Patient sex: F
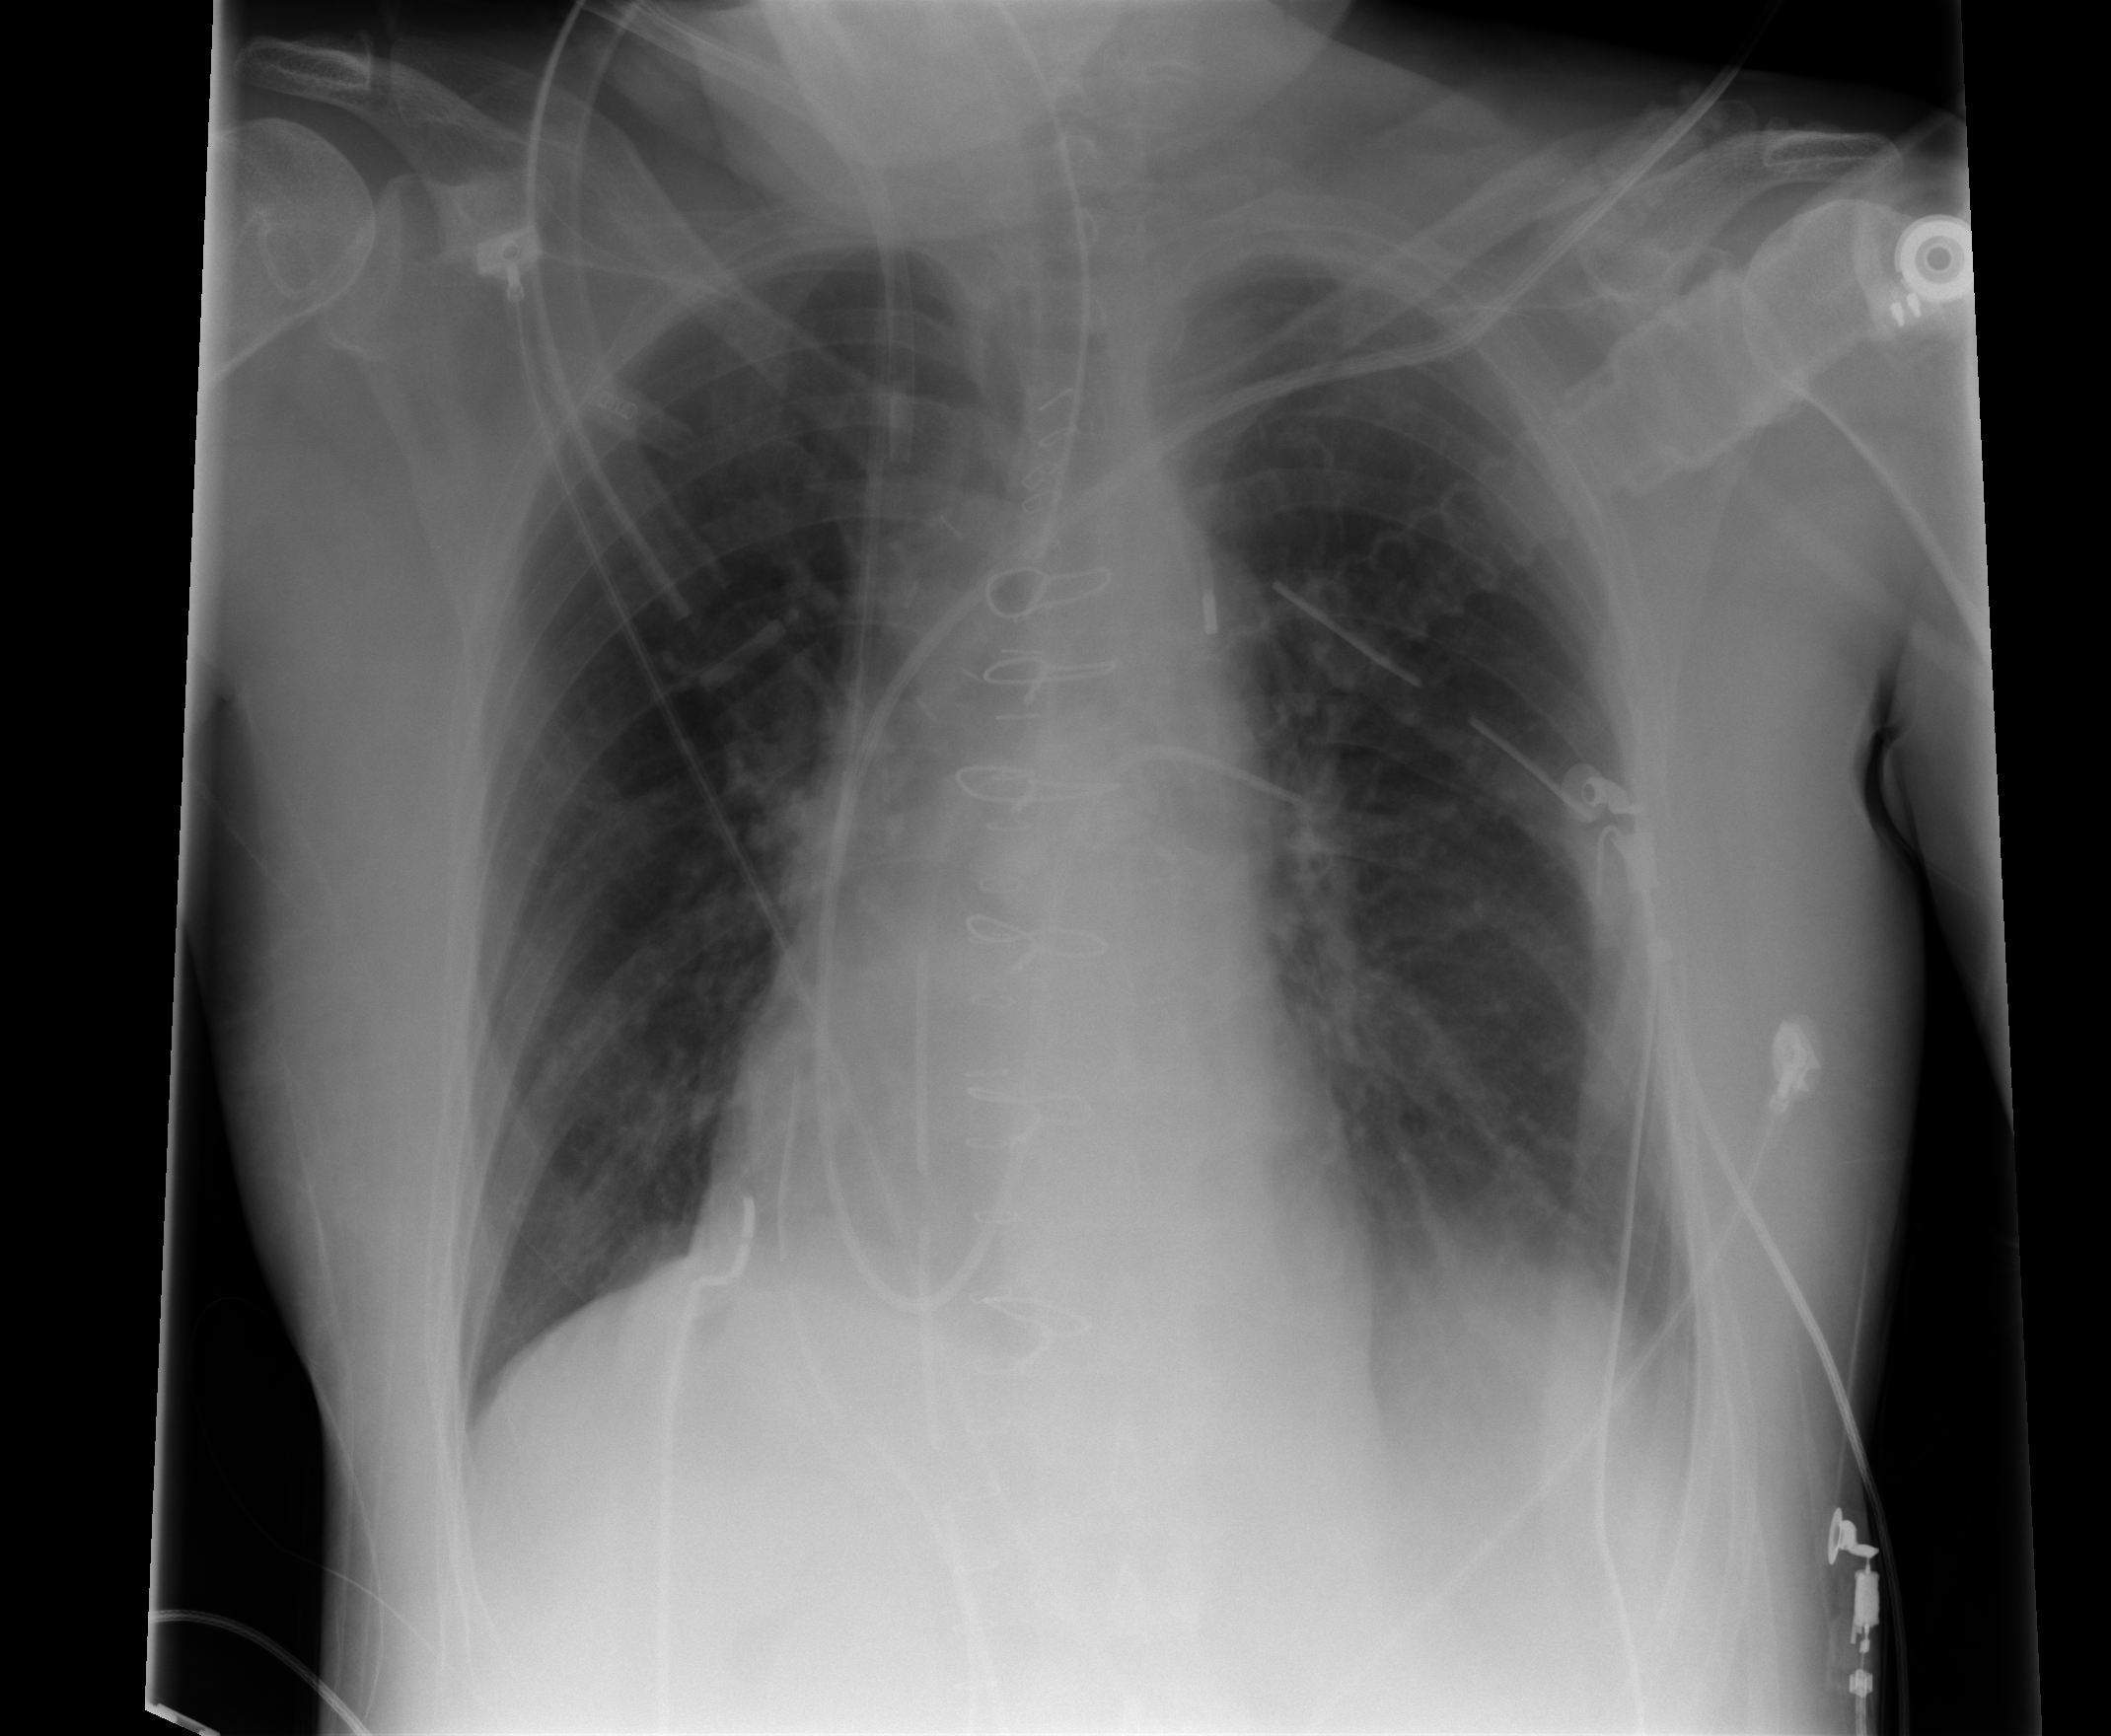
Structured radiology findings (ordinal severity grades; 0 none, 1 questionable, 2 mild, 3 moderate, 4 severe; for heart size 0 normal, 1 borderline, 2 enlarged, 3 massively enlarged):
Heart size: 0
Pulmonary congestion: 0
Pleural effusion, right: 0
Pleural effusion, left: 0
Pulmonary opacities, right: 0
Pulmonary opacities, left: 0
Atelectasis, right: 0
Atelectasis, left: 2